Question: I need to read a list of properties from 'appsettings.json' file (section: 'placeto') in a business class, but I haven't been able to access them. I need these properties to be public.
I add the file in the 'Program' class:

This is my 'appsettings.json':
'''
{
"Logging": {
"IncludeScopes": false,
"LogLevel": {
"Default": "Warning"
}
},
"placeto": {
"login": "fsdfsdfsfddfdfdfdf",
"trankey": "sdfsdfsdfsdfsdf"
}
}
'''
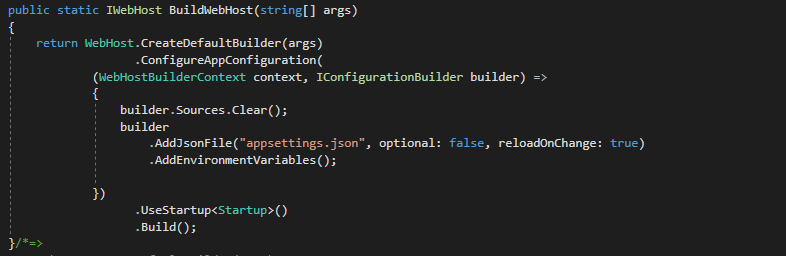
Answer: : Use the default in 'program.cs' for it already adds Configuration:
'''
public class Program
{
public static void Main(string[] args)
{
BuildWebHost(args).Run();
}
public static IWebHost BuildWebHost(string[] args) =>
WebHost.CreateDefaultBuilder(args)
.UseStartup<Startup>()
.Build();
}
'''
: Create an Interface for your class and pass configuration with dependency injection by creating 'Iconfiguration' field:
'''
private readonly IConfiguration Configuration;
'''
then pass it by contructor:
'''
public Test(IConfiguration configuration)
{
Configuration = configuration;
}
'''
Then create an interface for your class in order to use 'Dependency Injection' properly. Then one can create instances of it without needing to pass 'IConfiguration' to it.
Here is the class and Interface:
'''
using Microsoft.Extensions.Configuration;
namespace GetUserIdAsyncNullExample
{
public interface ITest { void Method(); }
public class Test : ITest
{
public Test(IConfiguration configuration)
{
Configuration = configuration;
}
private readonly IConfiguration Configuration;
public void Method()
{
string here = Configuration["placeto:login"];
}
}
}
'''
: Then in your startup.cs implement Dependency Injection for your class by calling:
'''
services.AddSingleton< ITest, Test>();
'''
in your 'ConfigureServices' method
Now you can pass your class instances to any class used by Dependency Injection too.
---
For example, if you have 'ExampleController' that you wanna use your class within do the following:
'''
private readonly ITest _test;
public ExampleController(ITest test)
{
_test = test;
}
'''
And now you have _test instance to access it anywhere in your controller.